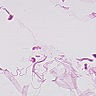
Metastatic tissue present: no